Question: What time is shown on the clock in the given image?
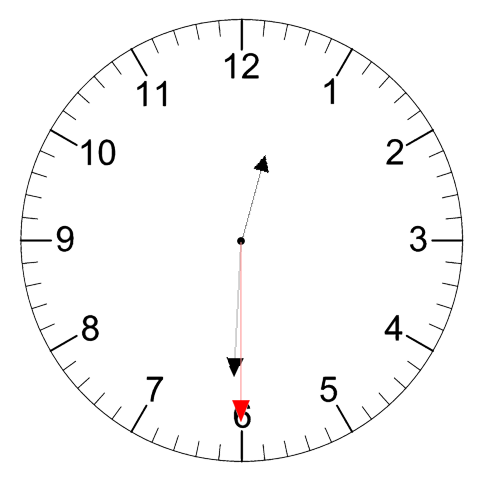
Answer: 12:30:30